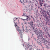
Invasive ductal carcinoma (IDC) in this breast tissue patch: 1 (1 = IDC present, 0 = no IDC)